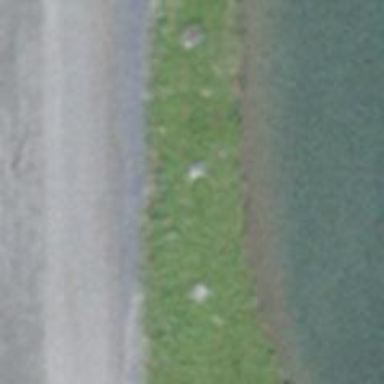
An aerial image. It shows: Bench.